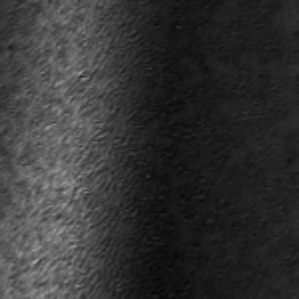
Label: frost